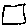
Label: square